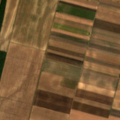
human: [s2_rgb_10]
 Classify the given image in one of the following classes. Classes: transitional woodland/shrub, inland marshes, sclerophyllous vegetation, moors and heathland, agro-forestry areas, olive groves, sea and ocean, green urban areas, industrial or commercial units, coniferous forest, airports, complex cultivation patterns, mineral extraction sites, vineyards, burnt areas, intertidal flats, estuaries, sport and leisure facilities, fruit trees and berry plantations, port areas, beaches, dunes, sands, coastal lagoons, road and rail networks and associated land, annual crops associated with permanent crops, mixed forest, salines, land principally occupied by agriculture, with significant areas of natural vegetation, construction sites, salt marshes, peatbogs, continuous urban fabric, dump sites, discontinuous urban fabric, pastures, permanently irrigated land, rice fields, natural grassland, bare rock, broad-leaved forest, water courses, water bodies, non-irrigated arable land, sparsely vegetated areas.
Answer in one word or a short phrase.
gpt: non-irrigated arable land, transitional woodland/shrub